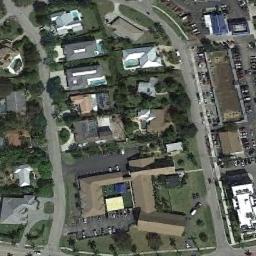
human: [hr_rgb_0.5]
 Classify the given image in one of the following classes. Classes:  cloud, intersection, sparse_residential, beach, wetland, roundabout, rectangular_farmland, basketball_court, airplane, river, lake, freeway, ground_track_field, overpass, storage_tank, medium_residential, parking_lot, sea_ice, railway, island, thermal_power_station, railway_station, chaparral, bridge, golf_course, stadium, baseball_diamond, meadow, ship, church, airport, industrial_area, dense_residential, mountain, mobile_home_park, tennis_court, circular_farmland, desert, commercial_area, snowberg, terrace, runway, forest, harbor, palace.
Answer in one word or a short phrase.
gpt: dense_residential